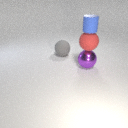
large purple metal sphere below large red rubber sphere